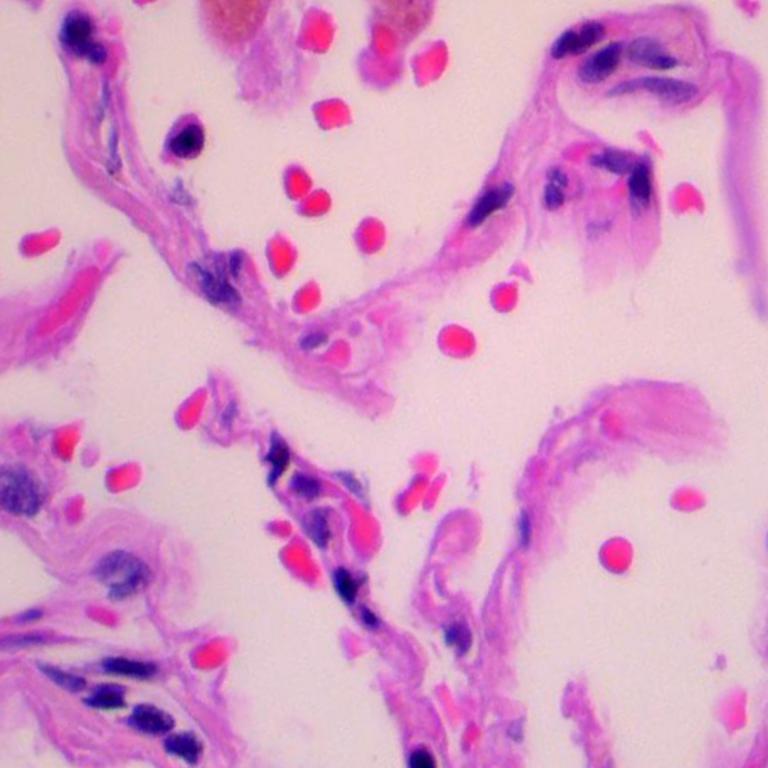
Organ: lung
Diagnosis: benign